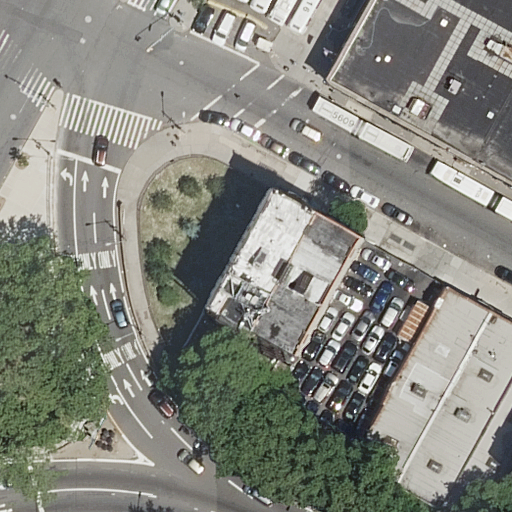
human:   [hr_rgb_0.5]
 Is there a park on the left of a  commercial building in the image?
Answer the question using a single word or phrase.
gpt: no

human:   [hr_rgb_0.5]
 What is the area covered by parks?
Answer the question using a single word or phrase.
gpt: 1137m2

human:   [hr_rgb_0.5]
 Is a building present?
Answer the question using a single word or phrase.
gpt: yes

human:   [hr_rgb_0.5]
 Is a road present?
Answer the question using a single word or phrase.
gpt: yes

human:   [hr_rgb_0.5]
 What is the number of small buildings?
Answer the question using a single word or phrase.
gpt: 0

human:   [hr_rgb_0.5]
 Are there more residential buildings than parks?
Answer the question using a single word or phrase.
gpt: yes

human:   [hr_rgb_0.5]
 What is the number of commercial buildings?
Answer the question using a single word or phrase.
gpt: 0

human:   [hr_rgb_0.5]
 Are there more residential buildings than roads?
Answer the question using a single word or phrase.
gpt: no

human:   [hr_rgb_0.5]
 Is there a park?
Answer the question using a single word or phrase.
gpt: yes

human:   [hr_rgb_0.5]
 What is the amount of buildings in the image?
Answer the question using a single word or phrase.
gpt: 5

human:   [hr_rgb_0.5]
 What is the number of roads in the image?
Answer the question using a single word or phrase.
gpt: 10

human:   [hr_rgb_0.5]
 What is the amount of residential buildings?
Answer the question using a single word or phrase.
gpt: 5

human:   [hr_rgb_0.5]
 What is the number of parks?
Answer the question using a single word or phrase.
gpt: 2

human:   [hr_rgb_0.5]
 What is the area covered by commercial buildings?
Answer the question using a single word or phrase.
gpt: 0m2

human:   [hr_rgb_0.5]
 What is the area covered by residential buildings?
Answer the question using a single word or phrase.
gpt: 4156m2

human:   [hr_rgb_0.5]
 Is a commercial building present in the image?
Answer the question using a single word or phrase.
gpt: no

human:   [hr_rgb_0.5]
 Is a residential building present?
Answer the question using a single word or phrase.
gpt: yes

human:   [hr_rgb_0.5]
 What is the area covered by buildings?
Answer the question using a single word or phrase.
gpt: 4156m2

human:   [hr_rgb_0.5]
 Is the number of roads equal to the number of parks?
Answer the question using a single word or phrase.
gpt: no

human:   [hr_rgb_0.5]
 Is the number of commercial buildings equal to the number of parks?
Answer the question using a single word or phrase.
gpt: no

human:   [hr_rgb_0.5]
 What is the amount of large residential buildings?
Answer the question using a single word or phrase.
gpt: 2

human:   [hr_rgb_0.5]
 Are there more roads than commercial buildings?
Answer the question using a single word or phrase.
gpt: yes

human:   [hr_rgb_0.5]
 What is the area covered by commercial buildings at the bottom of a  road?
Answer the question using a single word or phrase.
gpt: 0m2

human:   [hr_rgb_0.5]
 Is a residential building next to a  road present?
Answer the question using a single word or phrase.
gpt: yes

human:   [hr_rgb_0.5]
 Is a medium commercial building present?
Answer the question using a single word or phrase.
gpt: no

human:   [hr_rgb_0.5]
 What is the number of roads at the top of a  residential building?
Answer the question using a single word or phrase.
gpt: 7

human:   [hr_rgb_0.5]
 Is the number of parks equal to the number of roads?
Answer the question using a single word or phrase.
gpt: no

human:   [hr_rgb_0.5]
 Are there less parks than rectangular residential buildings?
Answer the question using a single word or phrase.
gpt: yes

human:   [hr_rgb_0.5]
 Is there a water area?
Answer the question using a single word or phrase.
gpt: no

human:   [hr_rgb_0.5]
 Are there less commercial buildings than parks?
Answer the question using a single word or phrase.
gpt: yes

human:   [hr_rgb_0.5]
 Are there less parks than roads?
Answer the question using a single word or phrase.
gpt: yes

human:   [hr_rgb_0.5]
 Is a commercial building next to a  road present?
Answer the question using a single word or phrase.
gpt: no

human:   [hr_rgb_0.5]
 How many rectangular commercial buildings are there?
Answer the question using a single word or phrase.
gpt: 0

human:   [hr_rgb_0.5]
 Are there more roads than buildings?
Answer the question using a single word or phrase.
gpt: yes

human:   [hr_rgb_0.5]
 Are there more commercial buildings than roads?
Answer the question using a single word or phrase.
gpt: no

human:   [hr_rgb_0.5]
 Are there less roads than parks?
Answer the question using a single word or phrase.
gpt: no

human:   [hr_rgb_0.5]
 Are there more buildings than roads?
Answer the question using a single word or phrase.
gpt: no

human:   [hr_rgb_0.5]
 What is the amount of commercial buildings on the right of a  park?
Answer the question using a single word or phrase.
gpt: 0

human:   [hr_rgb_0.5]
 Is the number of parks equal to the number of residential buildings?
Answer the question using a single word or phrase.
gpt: no

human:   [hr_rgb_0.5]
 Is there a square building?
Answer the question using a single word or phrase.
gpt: no

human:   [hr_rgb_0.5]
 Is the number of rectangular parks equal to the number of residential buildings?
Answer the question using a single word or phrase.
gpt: no

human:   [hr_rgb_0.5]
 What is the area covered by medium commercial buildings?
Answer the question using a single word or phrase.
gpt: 0m2

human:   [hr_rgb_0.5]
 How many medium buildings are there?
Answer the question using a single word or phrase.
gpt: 3

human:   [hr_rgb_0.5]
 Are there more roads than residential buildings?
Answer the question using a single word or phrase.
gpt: yes

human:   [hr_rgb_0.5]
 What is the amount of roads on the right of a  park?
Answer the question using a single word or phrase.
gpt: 8

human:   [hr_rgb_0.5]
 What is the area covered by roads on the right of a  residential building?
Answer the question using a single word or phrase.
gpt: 0m2

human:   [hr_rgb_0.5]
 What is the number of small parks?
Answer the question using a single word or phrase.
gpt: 0

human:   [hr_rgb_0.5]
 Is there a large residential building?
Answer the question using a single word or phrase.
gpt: yes

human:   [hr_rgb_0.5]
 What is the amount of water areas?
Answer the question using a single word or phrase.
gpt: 0

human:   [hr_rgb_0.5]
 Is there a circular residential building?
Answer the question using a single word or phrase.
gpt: no

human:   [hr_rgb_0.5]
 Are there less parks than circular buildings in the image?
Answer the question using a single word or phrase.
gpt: no

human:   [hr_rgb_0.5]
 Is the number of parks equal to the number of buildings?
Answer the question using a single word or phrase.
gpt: no

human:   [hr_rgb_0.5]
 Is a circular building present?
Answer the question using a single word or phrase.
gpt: no

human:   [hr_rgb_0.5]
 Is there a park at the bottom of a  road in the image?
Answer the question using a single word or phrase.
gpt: yes

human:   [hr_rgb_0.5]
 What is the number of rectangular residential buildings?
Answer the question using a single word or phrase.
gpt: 5

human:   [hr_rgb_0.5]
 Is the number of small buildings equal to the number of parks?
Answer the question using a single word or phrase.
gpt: no

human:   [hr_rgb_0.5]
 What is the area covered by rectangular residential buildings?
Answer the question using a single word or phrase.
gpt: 4156m2

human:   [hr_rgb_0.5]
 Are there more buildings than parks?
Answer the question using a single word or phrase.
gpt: yes

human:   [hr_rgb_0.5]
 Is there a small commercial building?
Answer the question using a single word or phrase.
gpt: no

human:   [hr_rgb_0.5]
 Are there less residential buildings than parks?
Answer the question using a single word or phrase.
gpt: no

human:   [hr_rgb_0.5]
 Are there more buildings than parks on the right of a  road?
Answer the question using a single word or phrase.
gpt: yes

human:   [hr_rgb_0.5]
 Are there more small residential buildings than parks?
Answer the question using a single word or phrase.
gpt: no

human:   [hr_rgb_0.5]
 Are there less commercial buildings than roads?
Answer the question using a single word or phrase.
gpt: yes

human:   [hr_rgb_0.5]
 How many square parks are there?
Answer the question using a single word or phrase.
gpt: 0